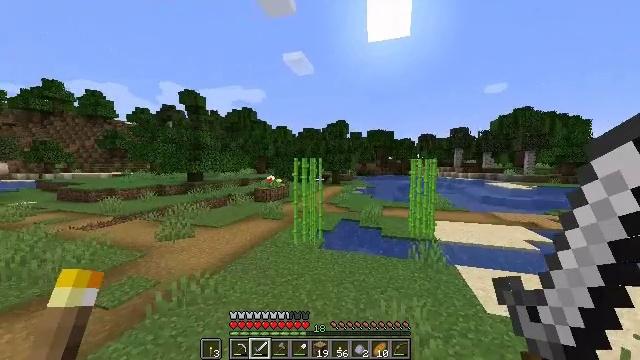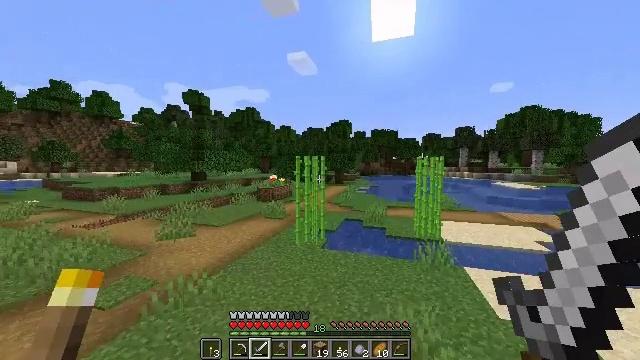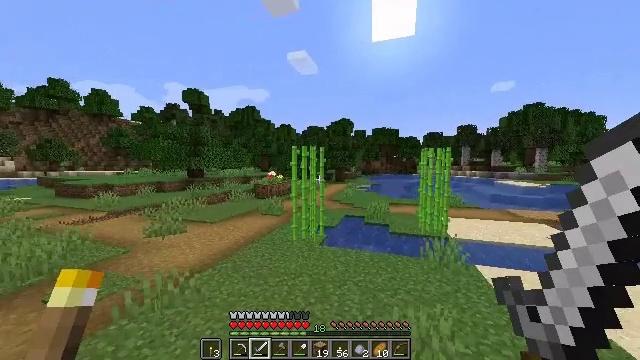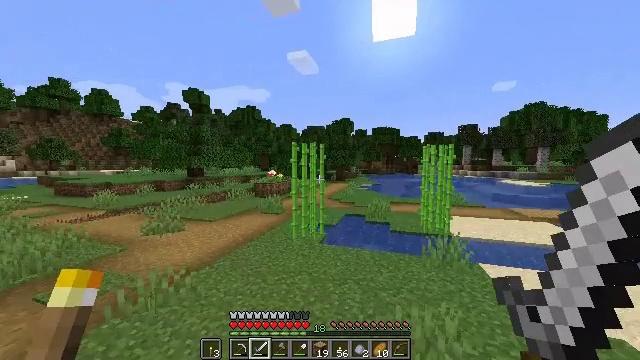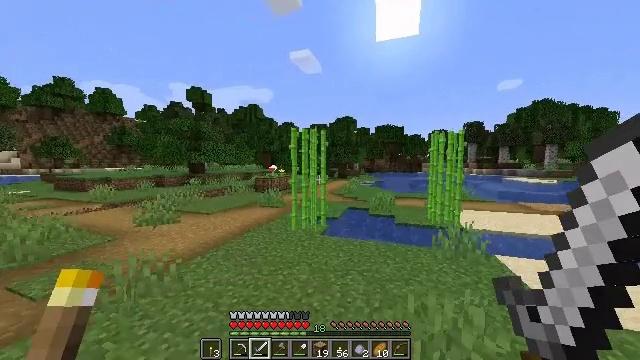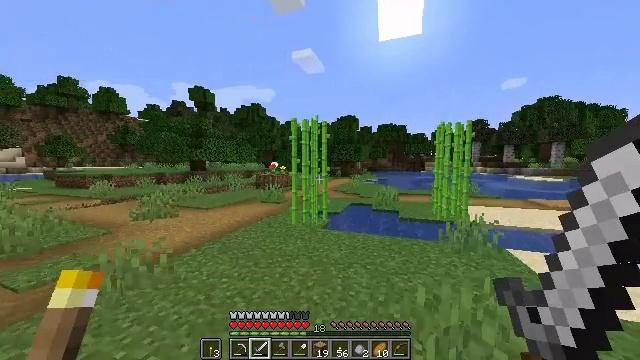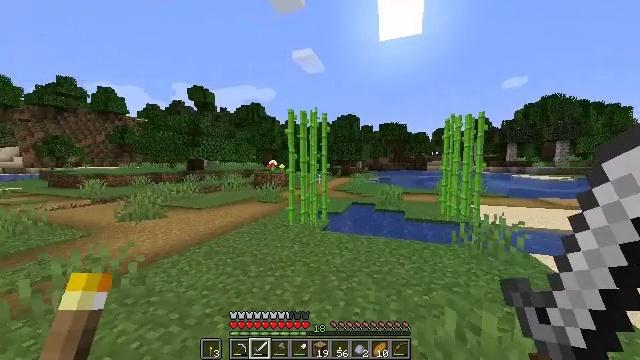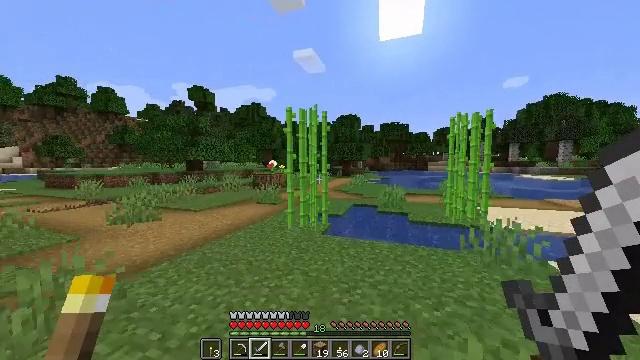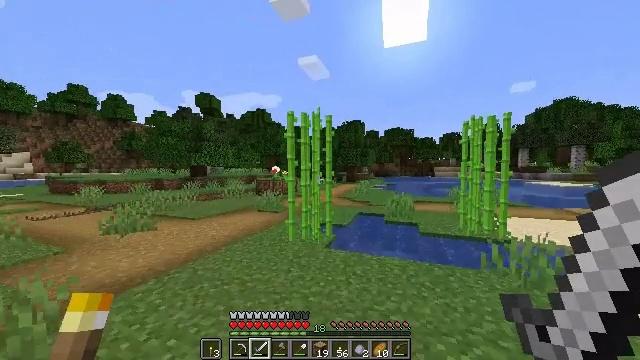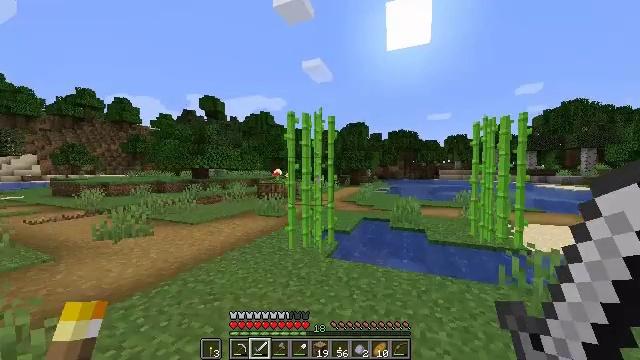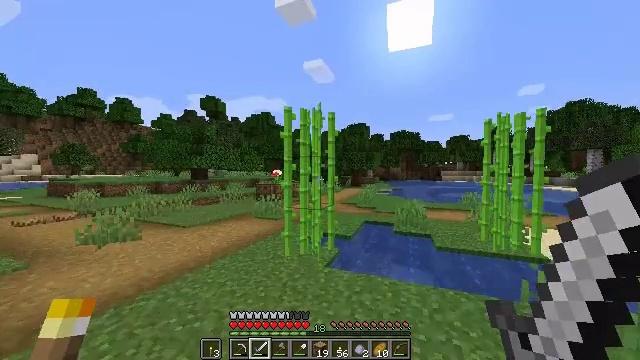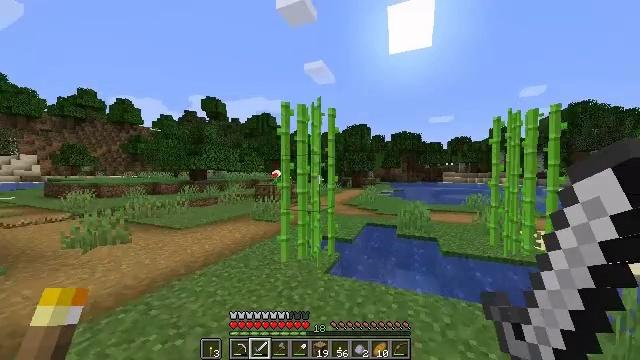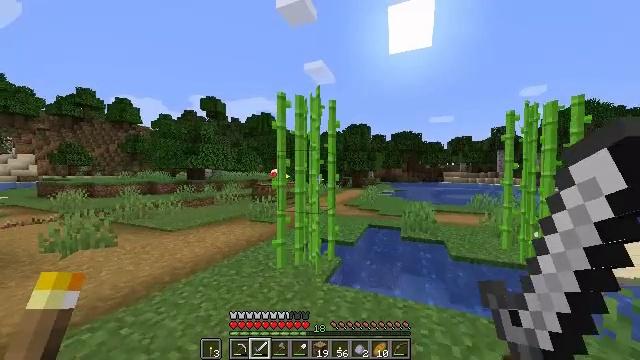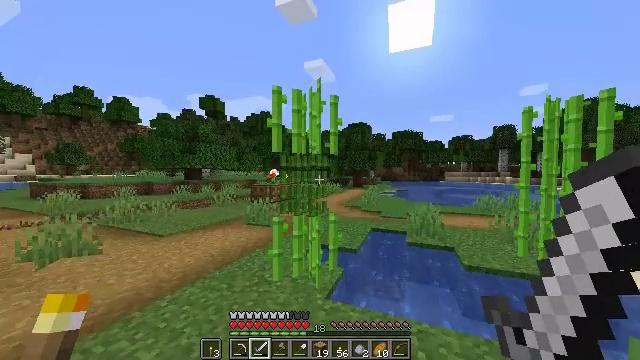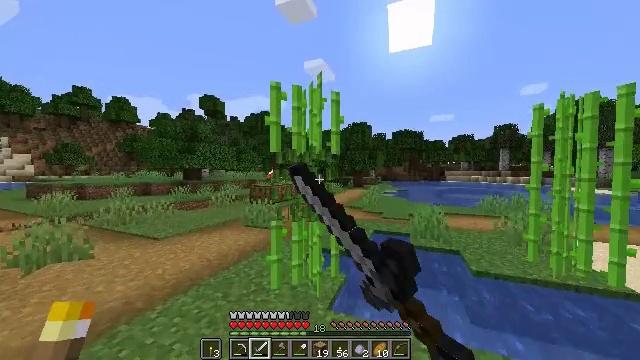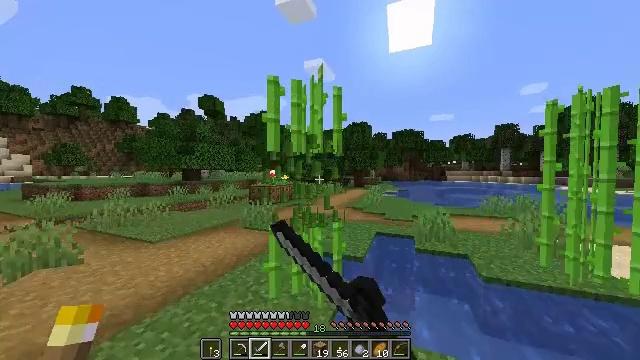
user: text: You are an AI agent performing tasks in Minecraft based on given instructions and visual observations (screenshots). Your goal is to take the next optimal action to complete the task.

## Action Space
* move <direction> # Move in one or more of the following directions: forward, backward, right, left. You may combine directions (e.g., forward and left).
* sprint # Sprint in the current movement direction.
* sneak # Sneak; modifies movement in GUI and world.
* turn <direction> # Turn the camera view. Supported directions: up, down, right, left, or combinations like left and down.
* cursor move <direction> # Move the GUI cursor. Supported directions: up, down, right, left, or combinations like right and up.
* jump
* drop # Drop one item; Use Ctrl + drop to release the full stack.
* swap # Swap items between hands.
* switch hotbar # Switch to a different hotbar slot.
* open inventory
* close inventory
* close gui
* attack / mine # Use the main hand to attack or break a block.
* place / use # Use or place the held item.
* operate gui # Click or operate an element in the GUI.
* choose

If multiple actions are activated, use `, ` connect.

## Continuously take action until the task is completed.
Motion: motion action
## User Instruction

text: Harvest sugar cane from the plant.
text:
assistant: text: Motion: move forward, sprint, jump
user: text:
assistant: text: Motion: move forward, sprint, jump
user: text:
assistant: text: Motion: move forward, sprint, jump
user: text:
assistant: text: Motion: move forward
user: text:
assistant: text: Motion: move forward
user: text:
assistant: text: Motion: move forward
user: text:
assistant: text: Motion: move forward
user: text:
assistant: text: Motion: move forward, turn left and up
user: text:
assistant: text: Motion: move forward
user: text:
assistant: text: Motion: move forward
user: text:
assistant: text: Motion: move forward
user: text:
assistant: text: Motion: move forward
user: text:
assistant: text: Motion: move forward, attack / mine
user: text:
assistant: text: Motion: move forward, attack / mine
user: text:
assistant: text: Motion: move forward
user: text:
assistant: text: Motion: move forward
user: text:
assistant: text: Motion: move forward
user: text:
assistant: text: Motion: no_op